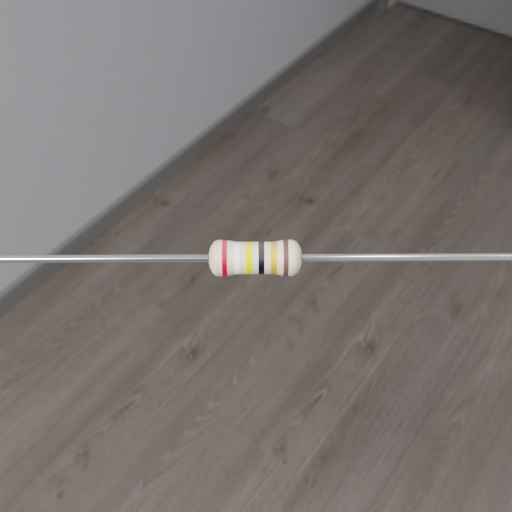
Resistor colour bands (in order): red, white, yellow, black, gold, brown